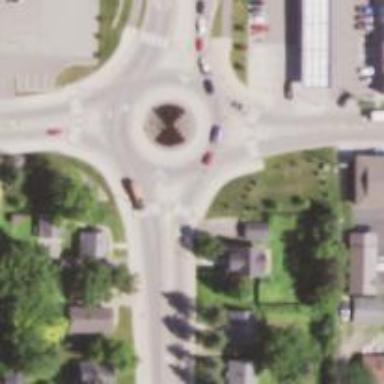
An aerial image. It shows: Asphalt road that is secondary route leading to roundabout.